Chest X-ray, PA view. Patient: 47 years old, sex M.
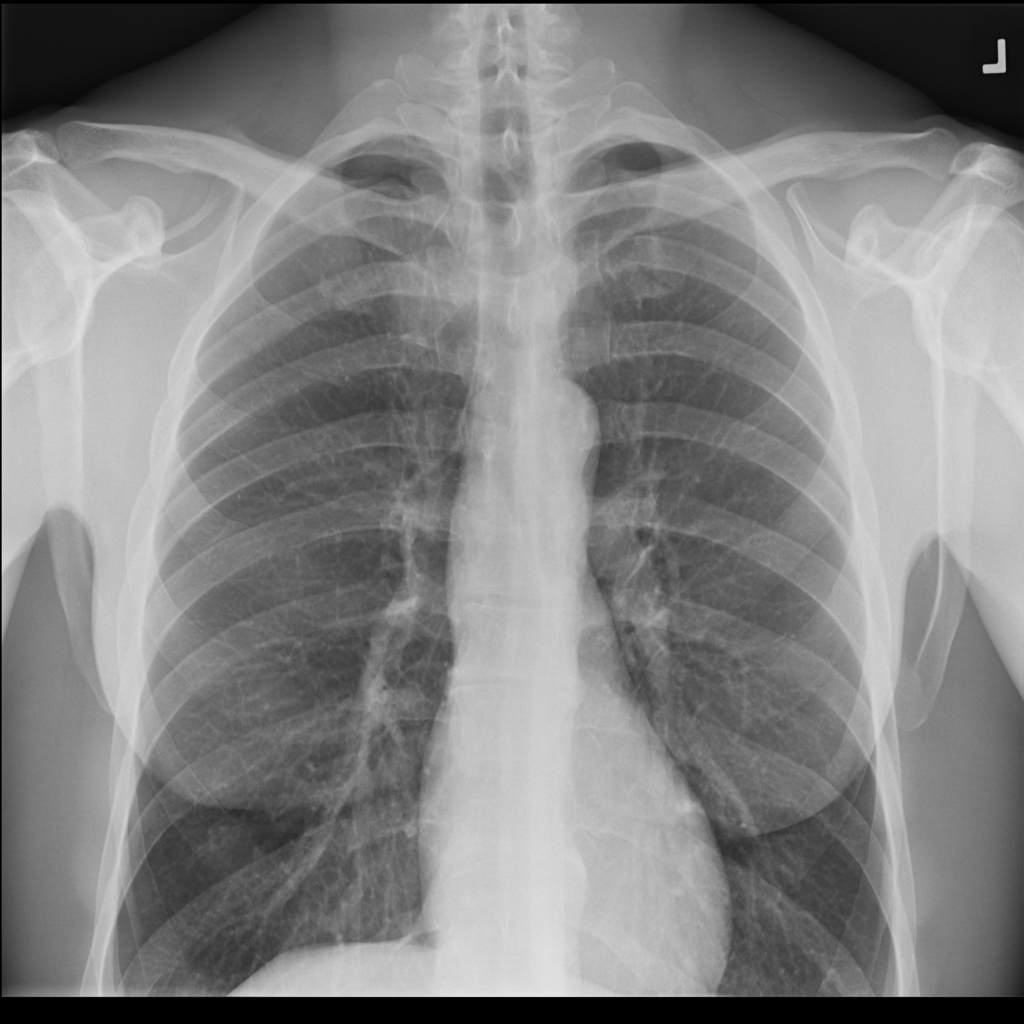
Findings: No Finding